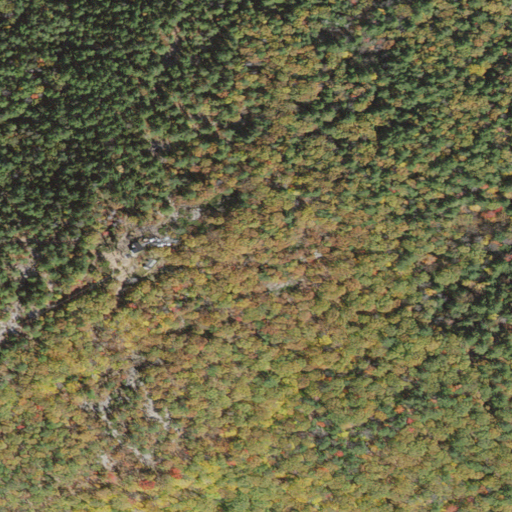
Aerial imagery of mountain in New Hampshire named Blue Job Mountain containing deciduous forest, evergreen forest, mixed forest, and open development